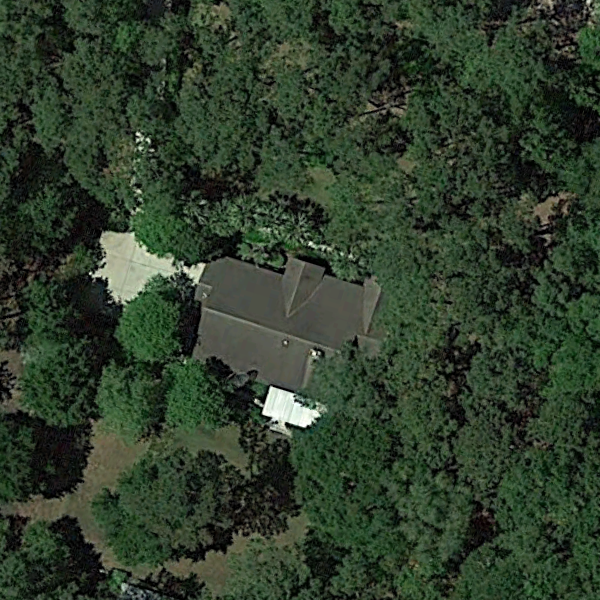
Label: SparseResidential